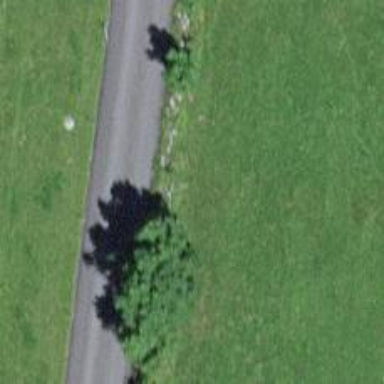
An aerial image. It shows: Dry stone wall barrier.